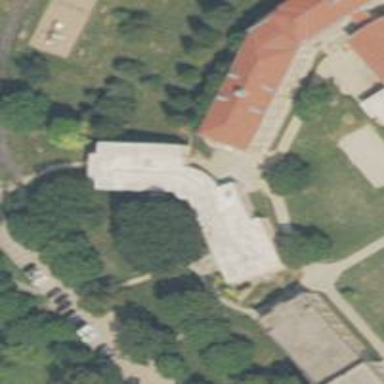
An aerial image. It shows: School building.